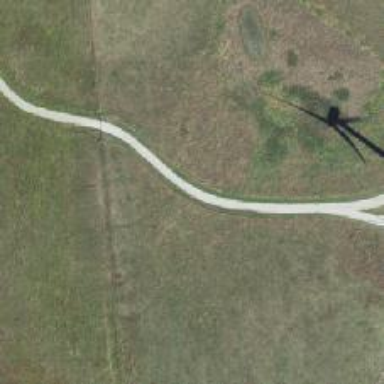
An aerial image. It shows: Road designated for service vehicles in wind farm area.